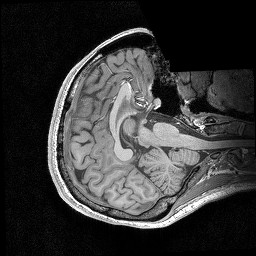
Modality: T1w
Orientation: axial